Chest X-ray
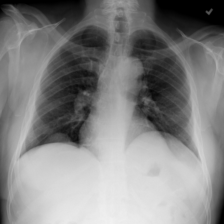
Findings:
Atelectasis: negative
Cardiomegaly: negative
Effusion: negative
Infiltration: negative
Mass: negative
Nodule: negative
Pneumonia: negative
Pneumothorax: negative
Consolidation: negative
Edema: negative
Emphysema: negative
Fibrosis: negative
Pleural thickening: negative
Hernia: negative